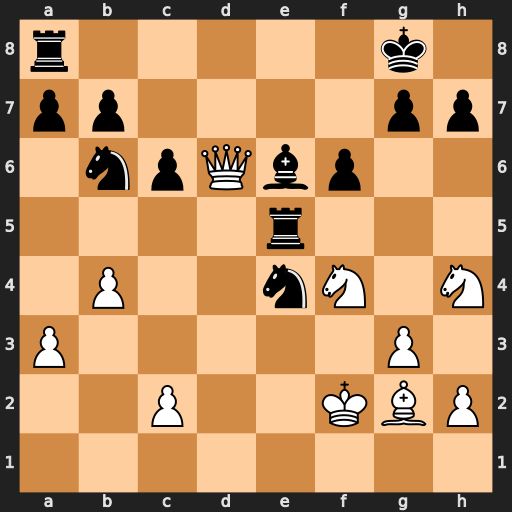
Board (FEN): r5k1/pp4pp/1npQbp2/4r3/1P2nN1N/P5P1/2P2KBP/8
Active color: w
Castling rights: -
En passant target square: -
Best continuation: Bxe4 Rxe4 Nxe6